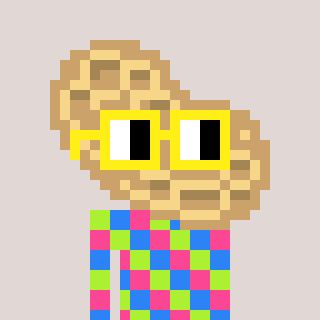
a pixel art character with square yellow glasses, a peanut-shaped head and a purple-colored body on a warm background